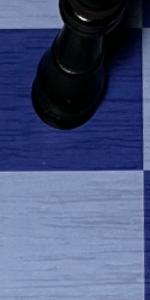
Label: Empty